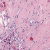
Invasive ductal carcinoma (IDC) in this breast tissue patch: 1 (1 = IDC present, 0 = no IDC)